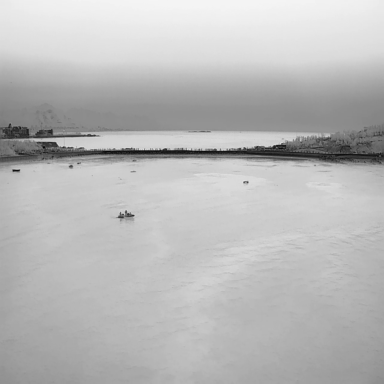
There are three objects shown in the infrared image, including two canoes, and a bulk_carrier.